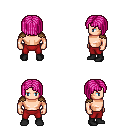
a pixel art fantasy rpg character, male body template, human, light skin, leather shoulder armor, red pants, pink pageboy hairstyle, black shoes, four views (front, back, left, right), 2x2 character sprite sheet, small pixel art, hard edges, no anti-aliasing